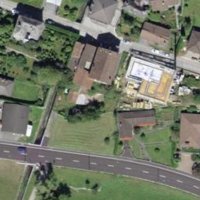
EUNIS habitat code: 54
Species observed at this site:
Erigeron karvinskianus